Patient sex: F
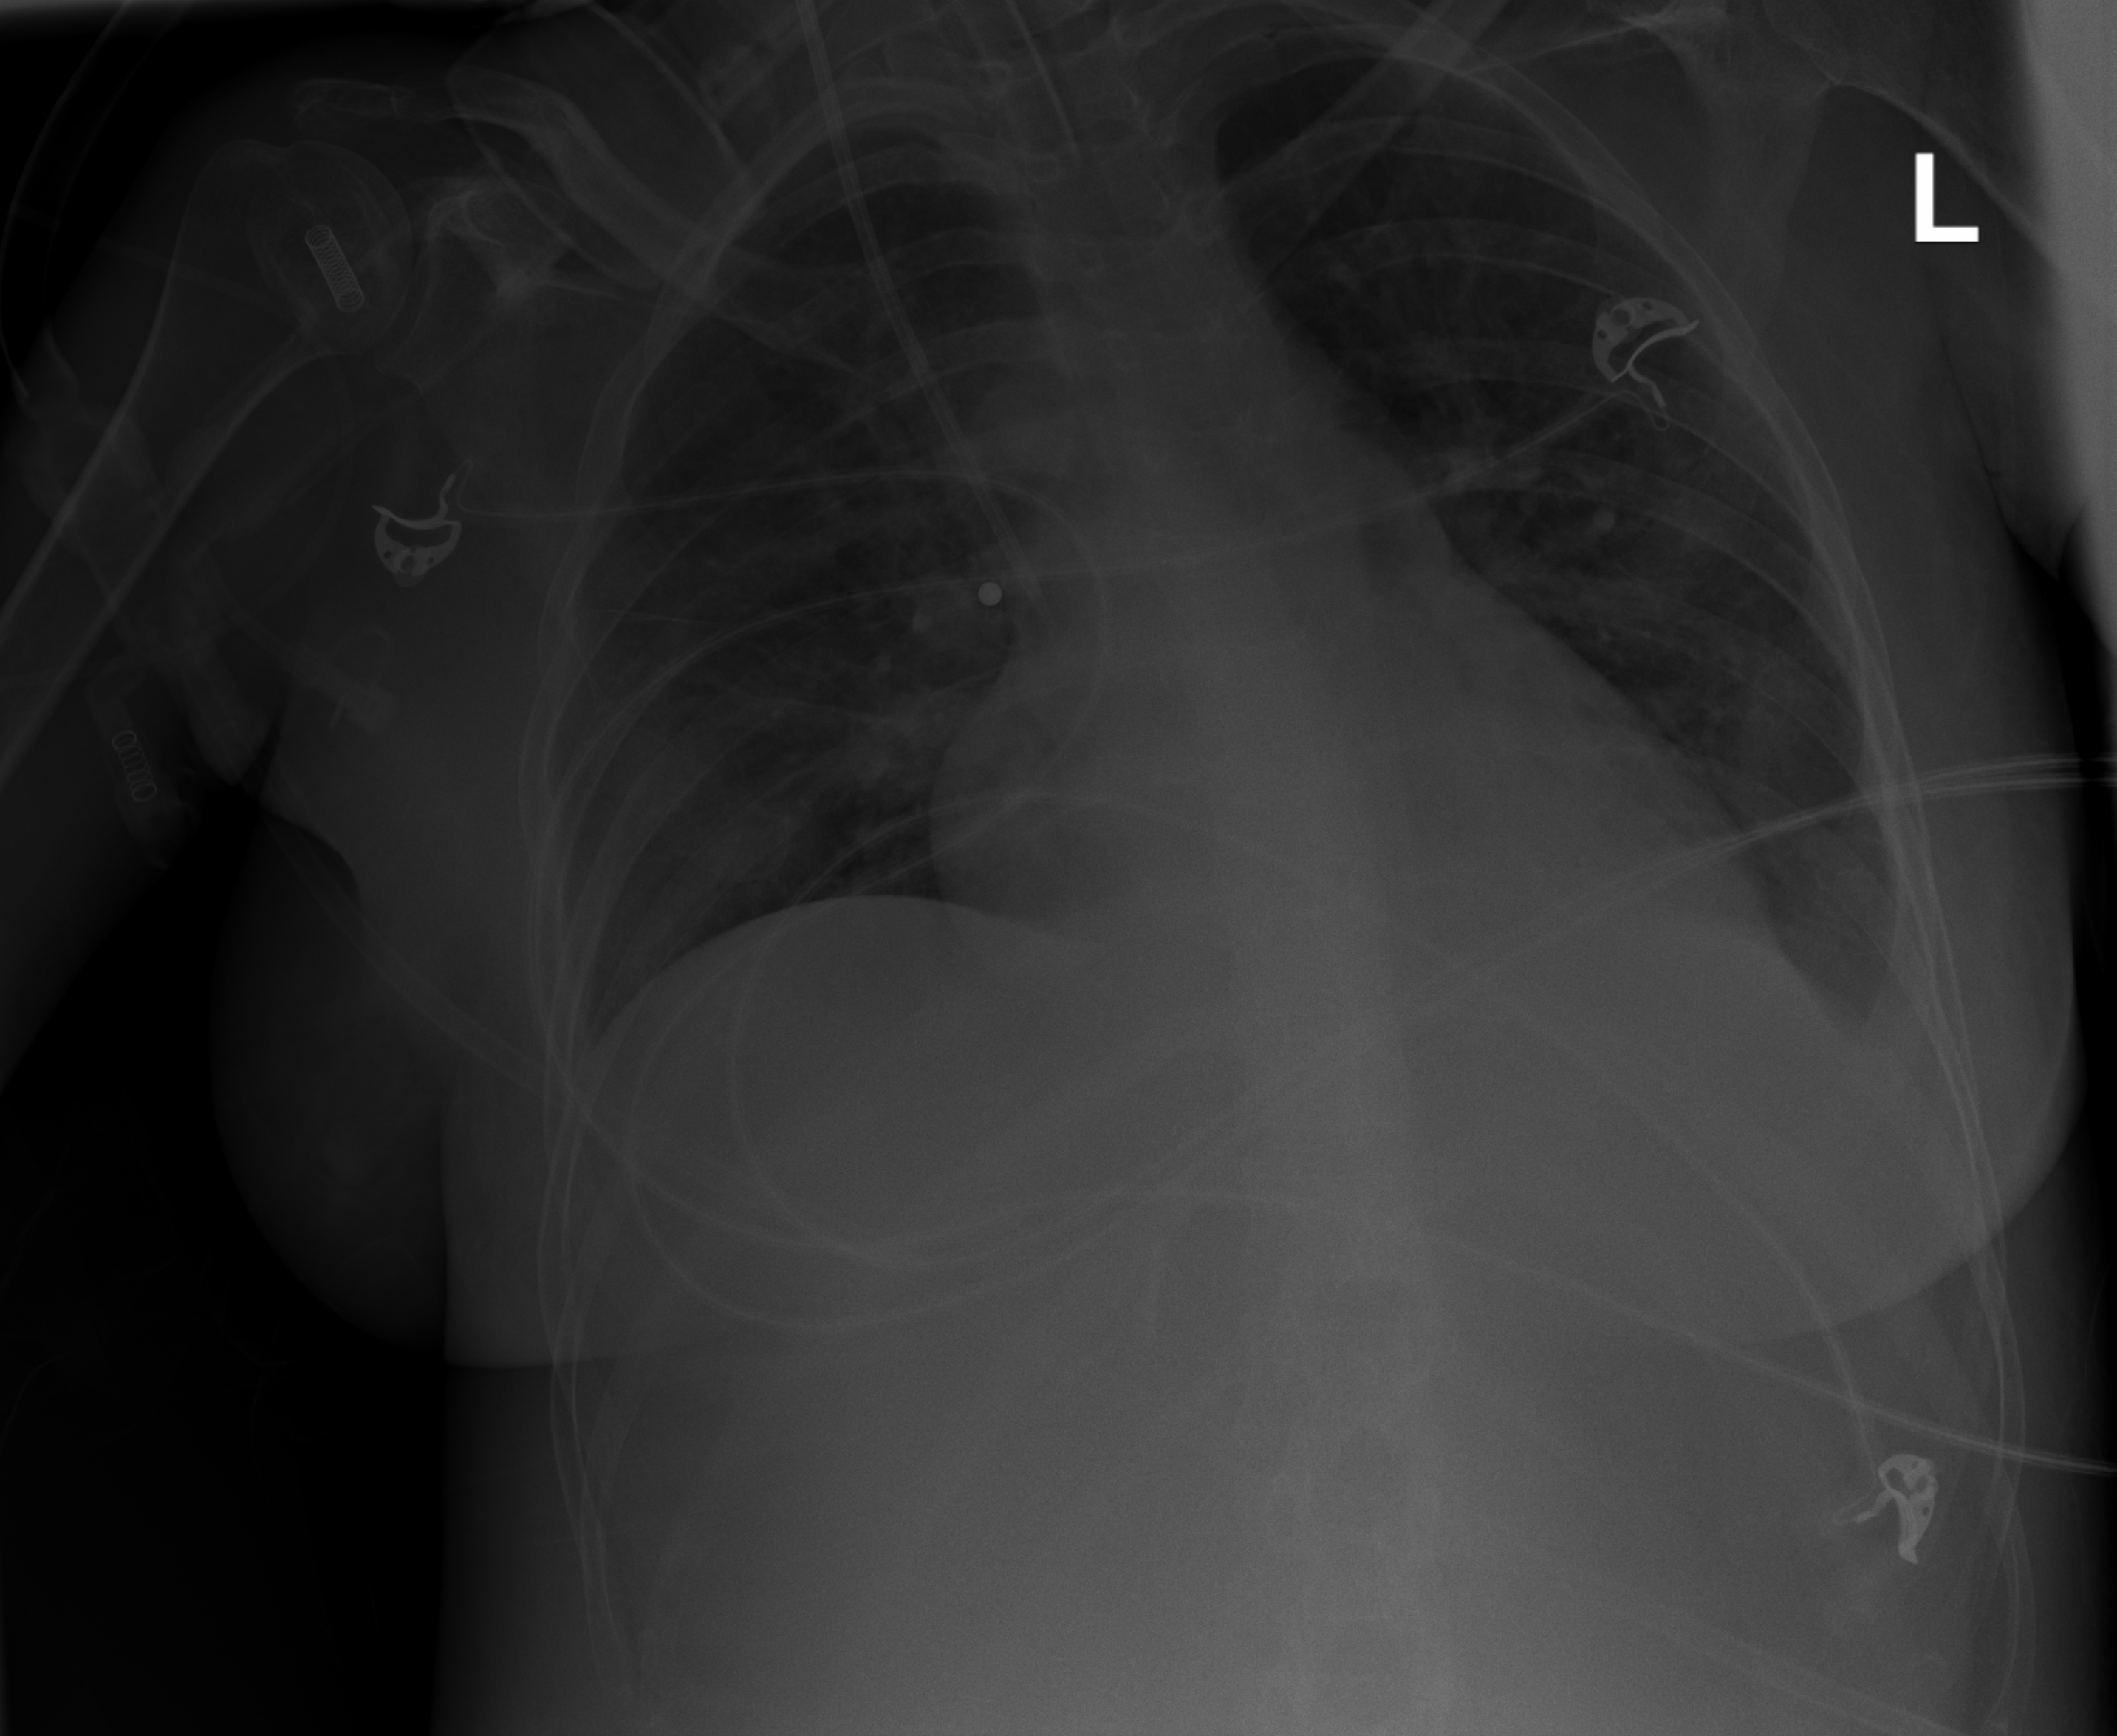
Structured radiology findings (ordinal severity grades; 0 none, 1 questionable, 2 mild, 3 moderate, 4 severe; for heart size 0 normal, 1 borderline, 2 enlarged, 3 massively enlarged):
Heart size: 2
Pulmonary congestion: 1
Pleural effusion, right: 0
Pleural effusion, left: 2
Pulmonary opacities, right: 0
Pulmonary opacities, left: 0
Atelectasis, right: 0
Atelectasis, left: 2